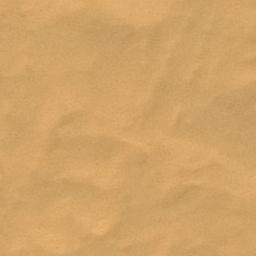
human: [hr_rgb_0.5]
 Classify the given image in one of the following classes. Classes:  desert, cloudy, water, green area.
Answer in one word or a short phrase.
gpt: desert